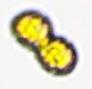
Label: Margalefidinium